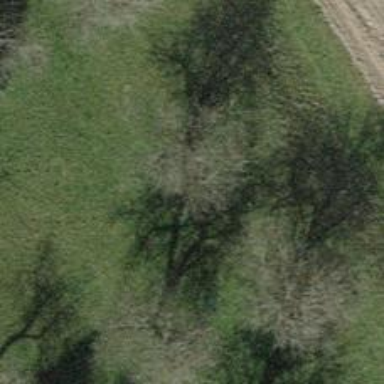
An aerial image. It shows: Beautiful tree in nature.